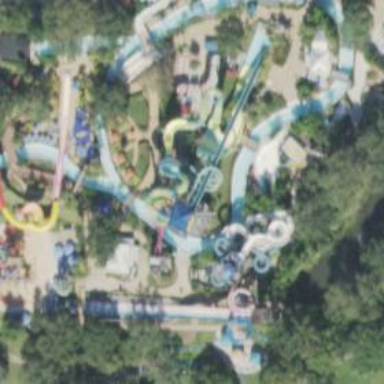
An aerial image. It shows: Water slide attraction.